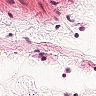
Metastatic tissue present: no